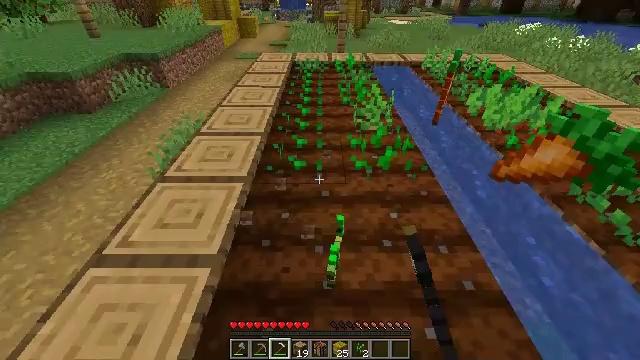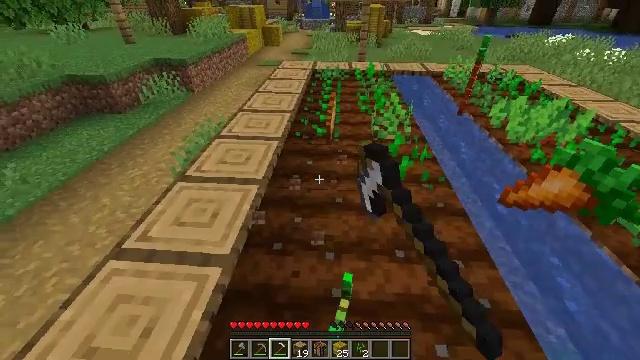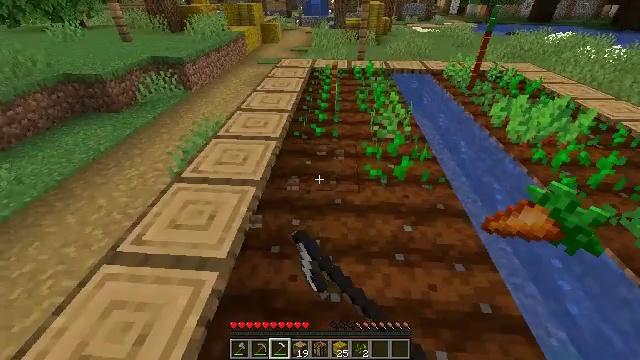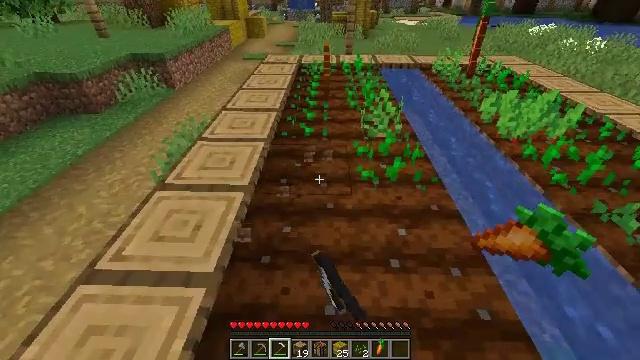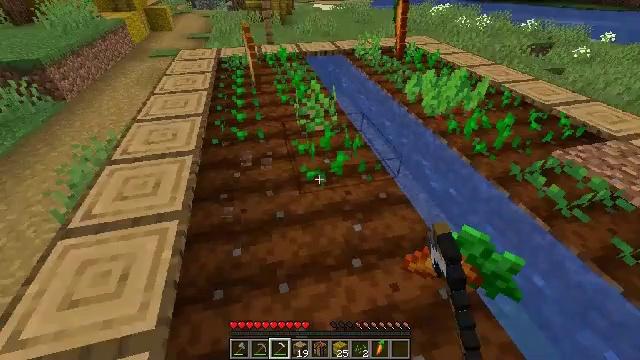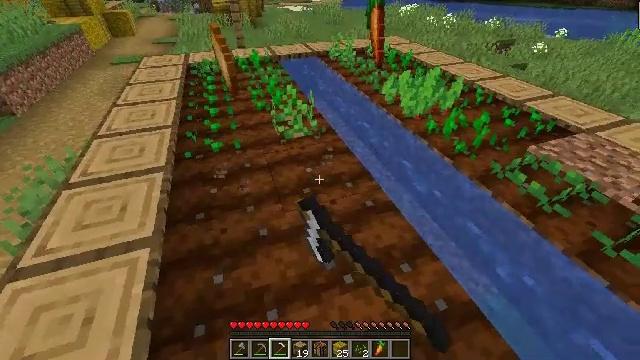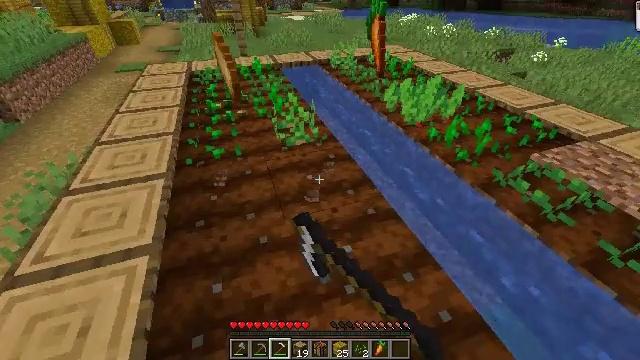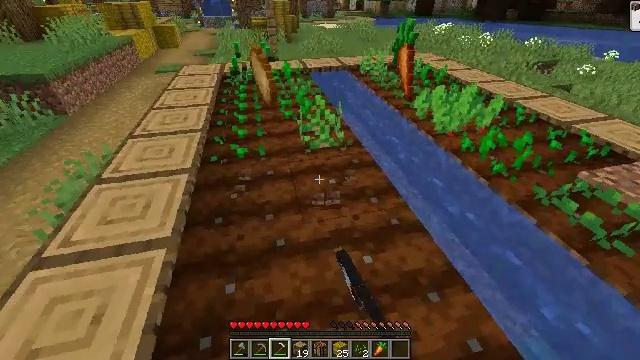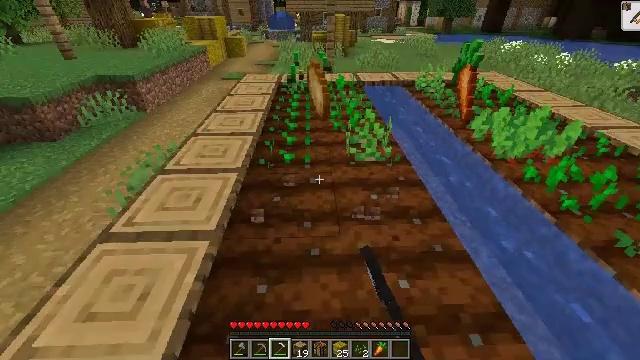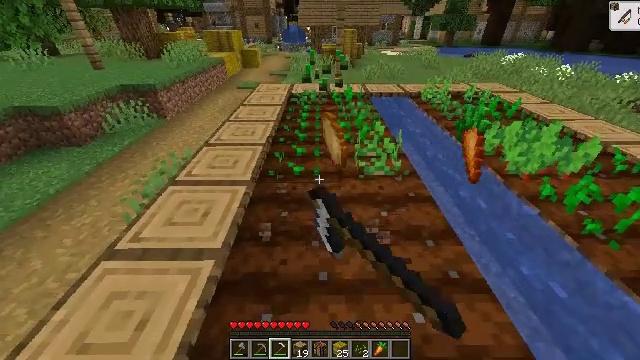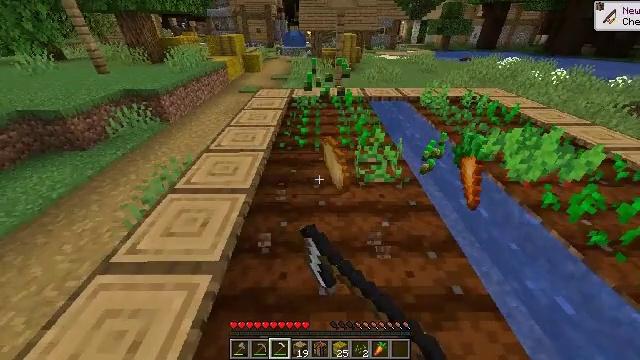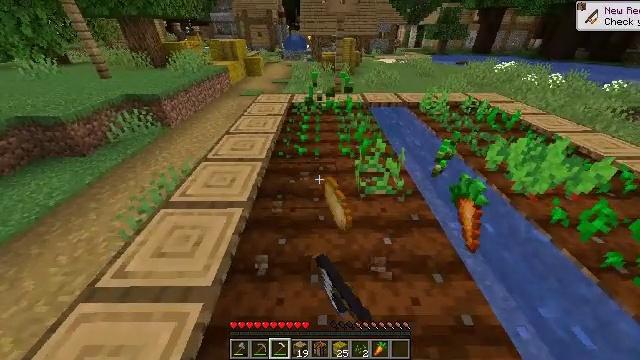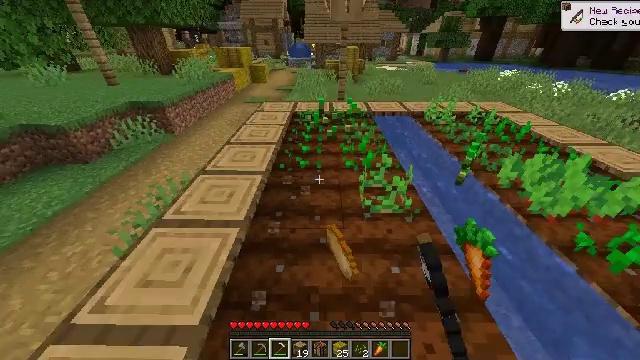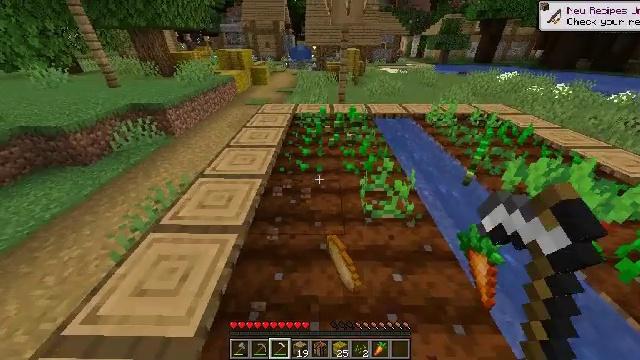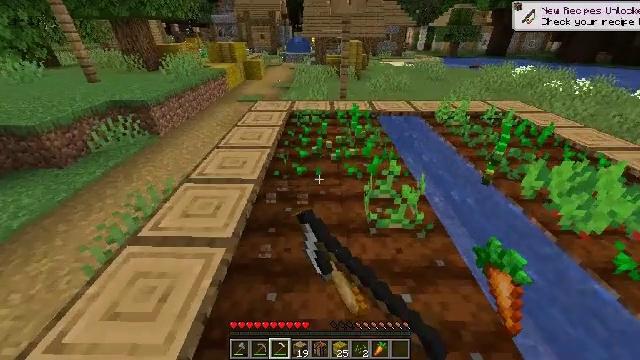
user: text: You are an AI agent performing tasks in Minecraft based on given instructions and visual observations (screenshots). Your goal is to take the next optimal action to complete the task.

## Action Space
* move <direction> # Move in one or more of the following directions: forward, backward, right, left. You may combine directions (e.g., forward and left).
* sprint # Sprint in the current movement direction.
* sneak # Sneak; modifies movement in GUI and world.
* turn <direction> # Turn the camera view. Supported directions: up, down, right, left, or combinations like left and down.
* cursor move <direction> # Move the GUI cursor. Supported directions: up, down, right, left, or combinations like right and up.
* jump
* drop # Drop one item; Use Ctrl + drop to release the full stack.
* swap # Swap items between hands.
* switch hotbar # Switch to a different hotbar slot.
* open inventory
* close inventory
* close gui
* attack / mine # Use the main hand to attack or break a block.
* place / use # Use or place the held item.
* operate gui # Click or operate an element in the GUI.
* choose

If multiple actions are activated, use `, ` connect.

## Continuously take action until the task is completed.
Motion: motion action
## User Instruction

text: Gather wheat by left-clicking on it.
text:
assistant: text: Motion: turn left and up, attack / mine
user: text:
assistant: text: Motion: move forward, attack / mine
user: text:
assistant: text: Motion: move forward, turn right and down, attack / mine
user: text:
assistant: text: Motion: move forward, turn right and down, attack / mine
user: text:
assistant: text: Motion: turn right, attack / mine
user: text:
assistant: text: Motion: turn up, attack / mine
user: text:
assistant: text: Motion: turn left and up, attack / mine
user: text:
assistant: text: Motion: move forward, turn left and up, attack / mine
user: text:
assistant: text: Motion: move forward, turn left, attack / mine
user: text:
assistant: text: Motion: move forward, attack / mine
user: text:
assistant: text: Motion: move forward, attack / mine
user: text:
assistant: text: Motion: attack / mine
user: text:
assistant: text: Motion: attack / mine
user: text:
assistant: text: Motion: attack / mine
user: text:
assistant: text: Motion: attack / mine